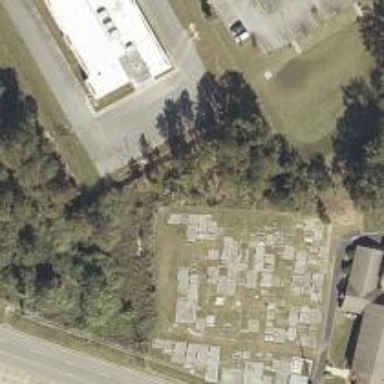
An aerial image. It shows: Graveyard.